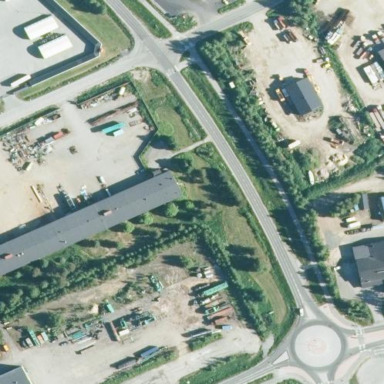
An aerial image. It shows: Industrial building.